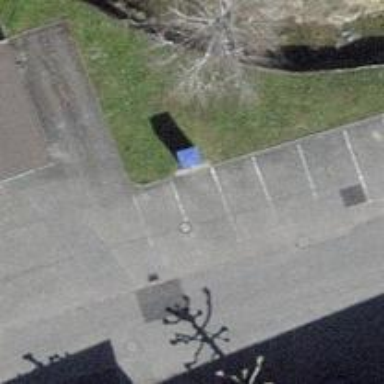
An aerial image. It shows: Public bookcase.